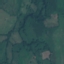
Land use / land cover class: Pasture